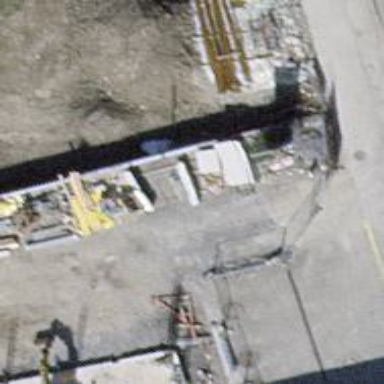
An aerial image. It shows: Charging station.